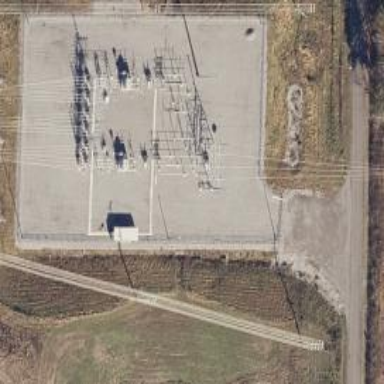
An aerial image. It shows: Switch used for power control.